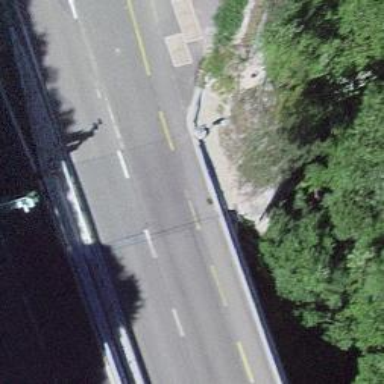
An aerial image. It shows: Bridge with asphalt surface carrying trunk highway.